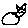
Label: cat